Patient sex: M
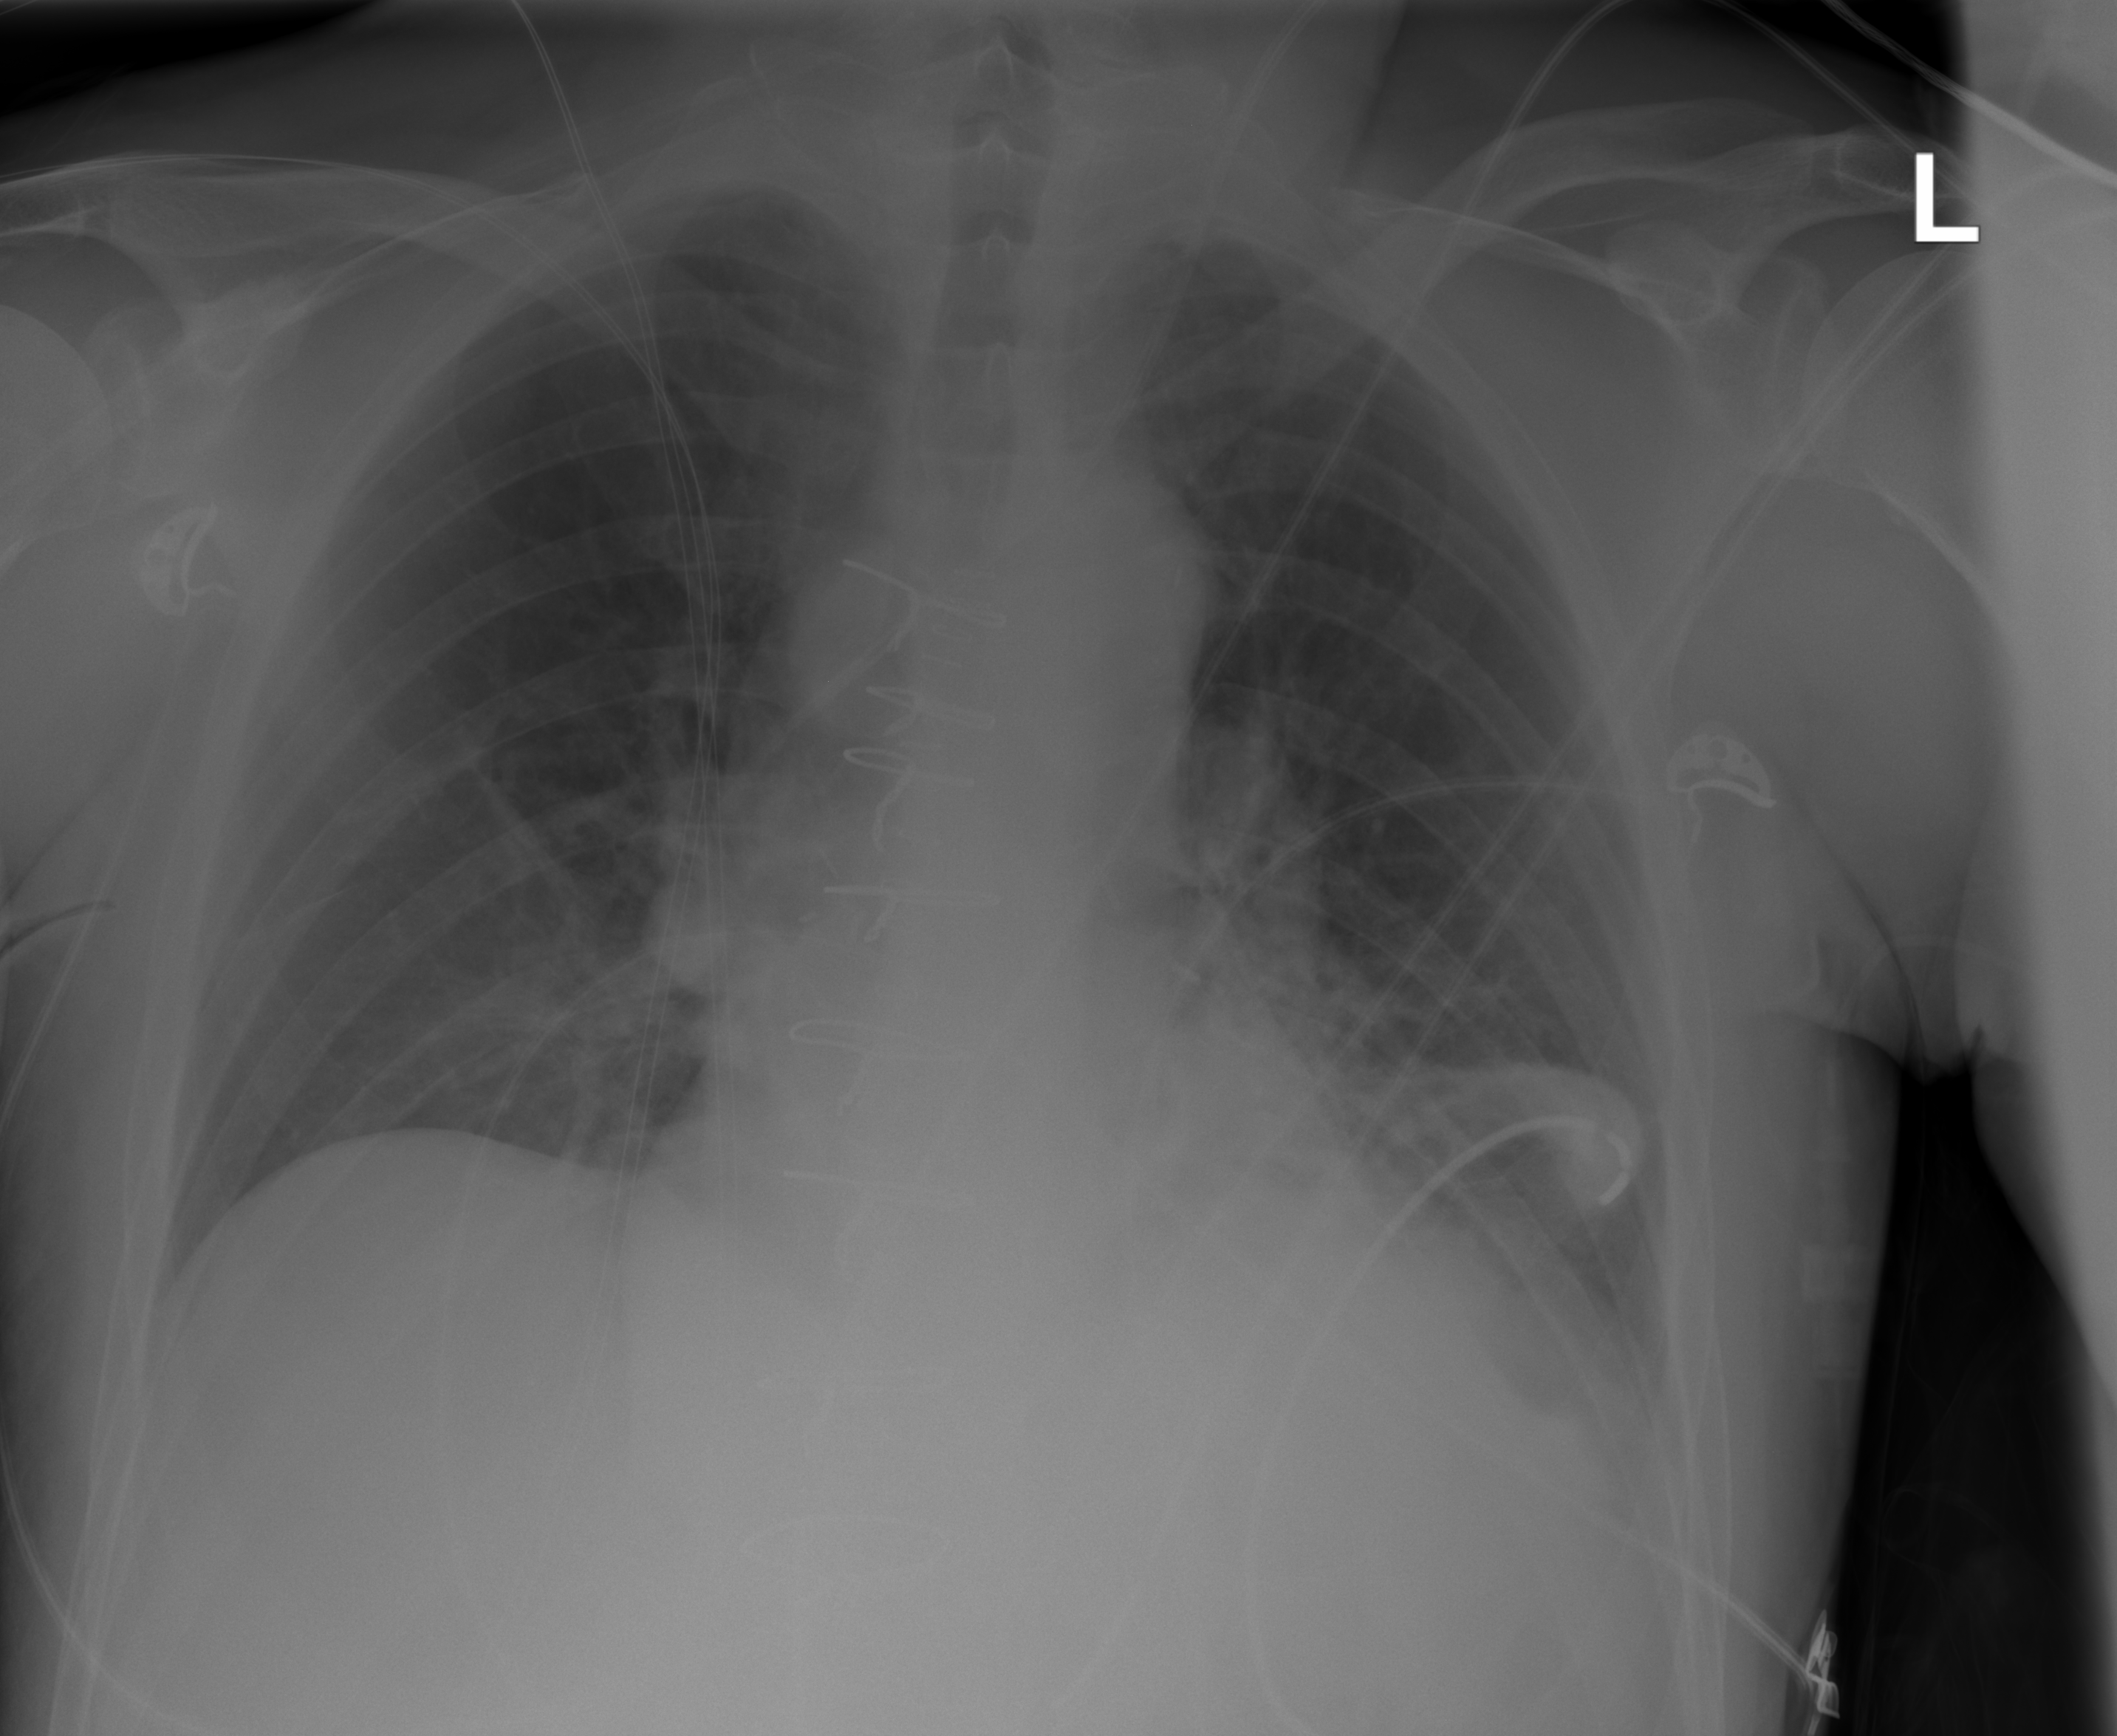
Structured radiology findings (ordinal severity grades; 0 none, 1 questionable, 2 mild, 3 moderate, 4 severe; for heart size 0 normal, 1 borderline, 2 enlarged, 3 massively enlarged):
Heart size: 0
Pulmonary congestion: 0
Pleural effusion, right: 0
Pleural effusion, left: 2
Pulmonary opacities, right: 0
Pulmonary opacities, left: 0
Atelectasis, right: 0
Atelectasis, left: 2